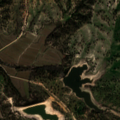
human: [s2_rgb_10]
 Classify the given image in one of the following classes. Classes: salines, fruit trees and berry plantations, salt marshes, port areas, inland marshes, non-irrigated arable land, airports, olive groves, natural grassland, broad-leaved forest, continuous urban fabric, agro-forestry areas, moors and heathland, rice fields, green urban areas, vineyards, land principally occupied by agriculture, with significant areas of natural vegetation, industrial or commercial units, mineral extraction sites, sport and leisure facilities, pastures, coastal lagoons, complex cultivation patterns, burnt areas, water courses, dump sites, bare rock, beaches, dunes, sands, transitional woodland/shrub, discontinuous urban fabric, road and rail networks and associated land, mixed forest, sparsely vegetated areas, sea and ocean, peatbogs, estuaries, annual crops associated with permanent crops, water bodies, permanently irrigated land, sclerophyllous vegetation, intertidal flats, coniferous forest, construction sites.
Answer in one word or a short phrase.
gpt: non-irrigated arable land, rice fields, olive groves, agro-forestry areas